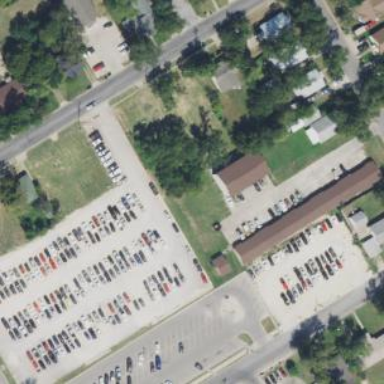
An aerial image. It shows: Parking area with unpaved surface.